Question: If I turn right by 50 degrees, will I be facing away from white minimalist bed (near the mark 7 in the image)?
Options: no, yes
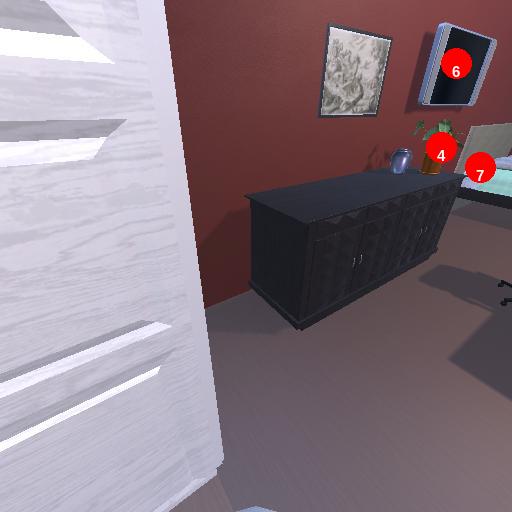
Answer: no